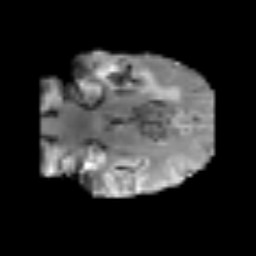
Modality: T2w
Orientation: coronal
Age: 56
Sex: male
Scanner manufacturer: siemens
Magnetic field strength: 3 T
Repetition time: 3.2 s
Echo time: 0.081 s